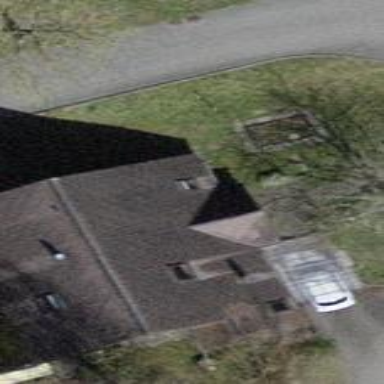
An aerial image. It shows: Building with tile roof.